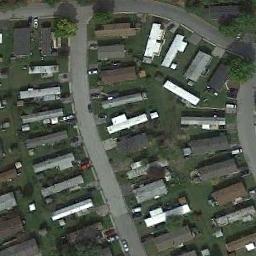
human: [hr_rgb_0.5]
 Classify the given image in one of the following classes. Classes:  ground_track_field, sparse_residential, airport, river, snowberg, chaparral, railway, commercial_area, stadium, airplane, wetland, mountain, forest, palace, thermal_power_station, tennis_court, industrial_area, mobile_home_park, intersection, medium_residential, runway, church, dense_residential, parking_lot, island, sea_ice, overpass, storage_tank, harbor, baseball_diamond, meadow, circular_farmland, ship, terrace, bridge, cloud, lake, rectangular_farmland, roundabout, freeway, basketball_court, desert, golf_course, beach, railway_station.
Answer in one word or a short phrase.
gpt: mobile_home_park